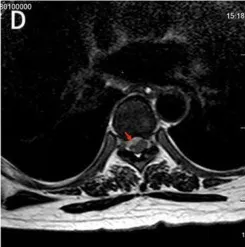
(E) T1-enhanced image showed disc bulging in L3/4, L4/5 and L5/S1 with annular enhancement of the lesion ventral to the spinal cord in the L4-S1 spinal canal with spinal cord compression at the corresponding level, but no significant internal enhancement.
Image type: radiology (mri)